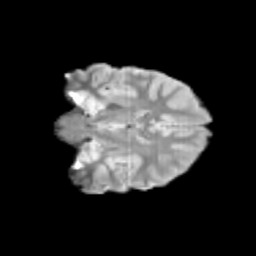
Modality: T2w
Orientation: coronal
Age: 11
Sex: male
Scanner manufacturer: siemens
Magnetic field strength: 3 T
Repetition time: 3.8 s
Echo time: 0.07 s